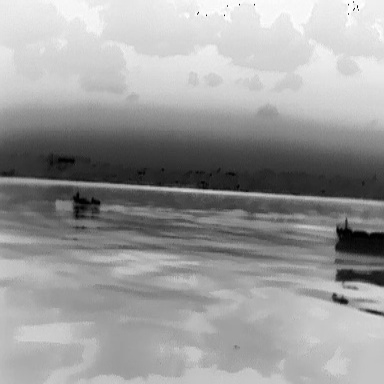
There are two objects shown in the infrared image, including a warship, and a liner.